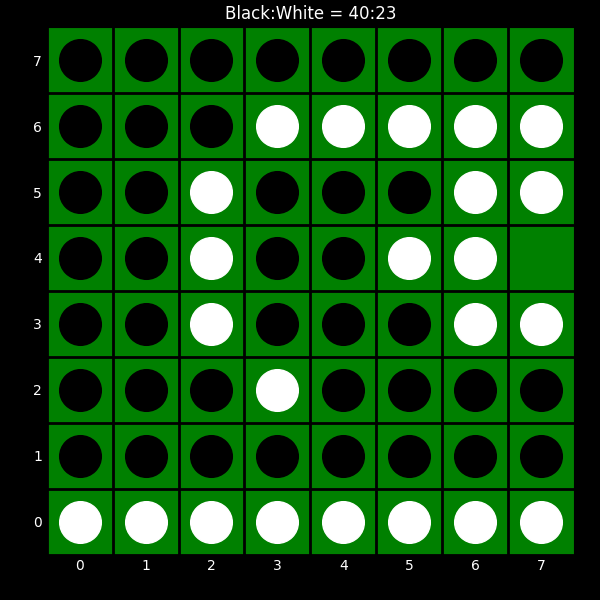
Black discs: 40
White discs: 23